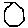
Label: hexagon